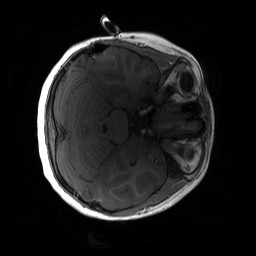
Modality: T1w
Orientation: axial
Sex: male
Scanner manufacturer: siemens
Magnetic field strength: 3 T
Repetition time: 1.9 s
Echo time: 0.00243 s